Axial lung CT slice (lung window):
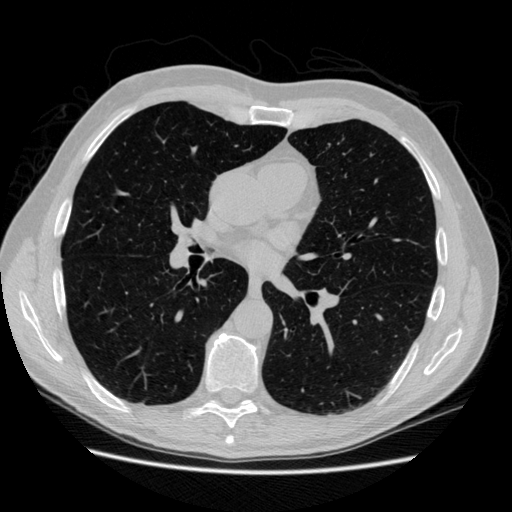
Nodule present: no